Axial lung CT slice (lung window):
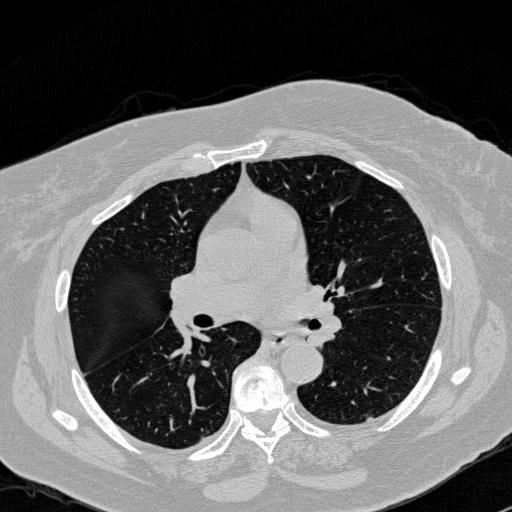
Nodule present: no